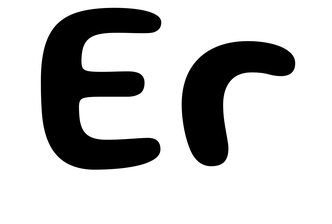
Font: Gluten_Medium